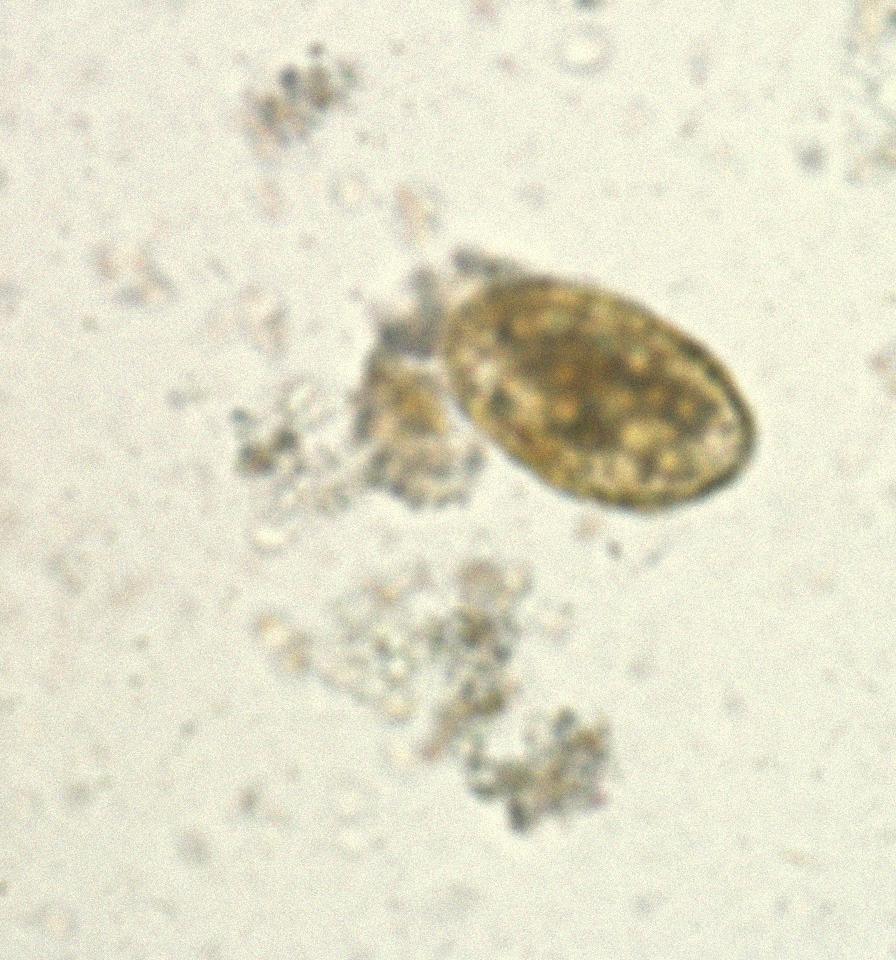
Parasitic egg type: Ascaris lumbricoides